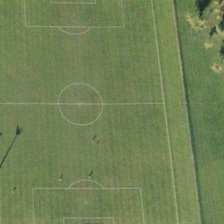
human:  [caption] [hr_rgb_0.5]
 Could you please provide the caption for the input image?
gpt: there are some people on the big football field .

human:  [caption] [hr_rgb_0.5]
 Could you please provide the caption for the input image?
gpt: some people are on a football field near several green trees .

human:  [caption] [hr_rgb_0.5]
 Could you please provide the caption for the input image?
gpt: some people are on a football field near several green trees .

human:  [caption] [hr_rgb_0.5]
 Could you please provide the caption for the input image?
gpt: there is a big football field .

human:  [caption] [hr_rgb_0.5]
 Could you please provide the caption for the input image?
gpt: there is a big football field .